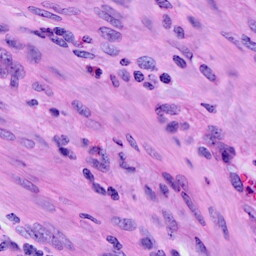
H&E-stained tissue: Cervix